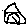
Label: house